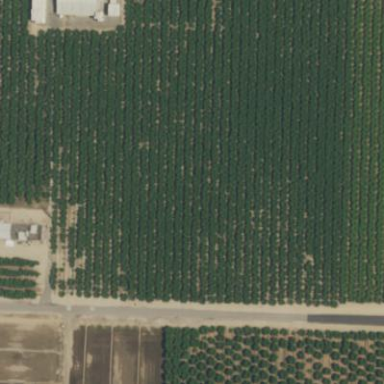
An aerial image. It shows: Beautiful orchard filled with pomegranate trees.